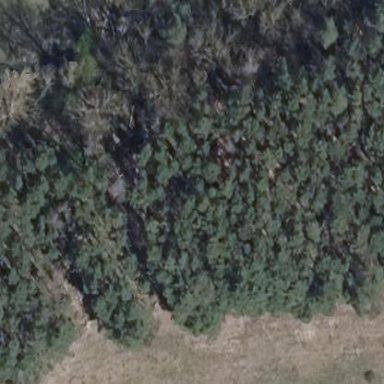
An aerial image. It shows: Forest with needle-leaved trees.